Interaction volume radius: 10 \u00c5
Interaction volume height: 40 \u00c5
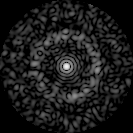
Disorder parameter: 0.8381